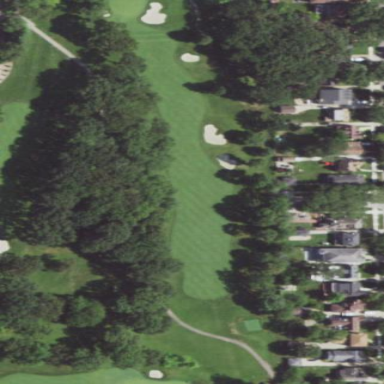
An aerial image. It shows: Well-maintained grassy area known as fairway on golf course.